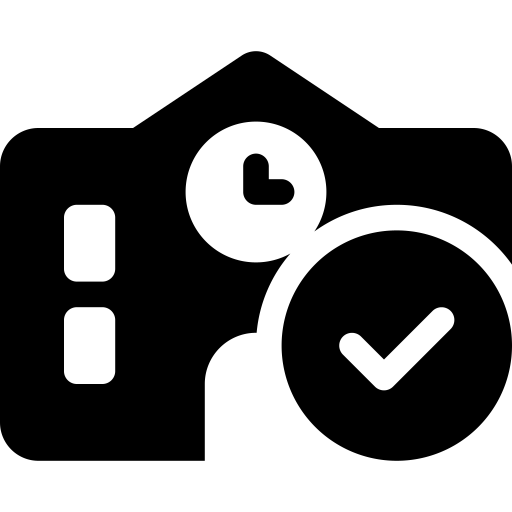
Tags: icon, FontAwesome, fa-icon, solid, school, circle, check